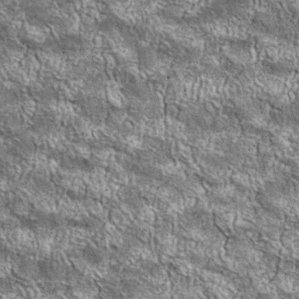
Label: non_frost